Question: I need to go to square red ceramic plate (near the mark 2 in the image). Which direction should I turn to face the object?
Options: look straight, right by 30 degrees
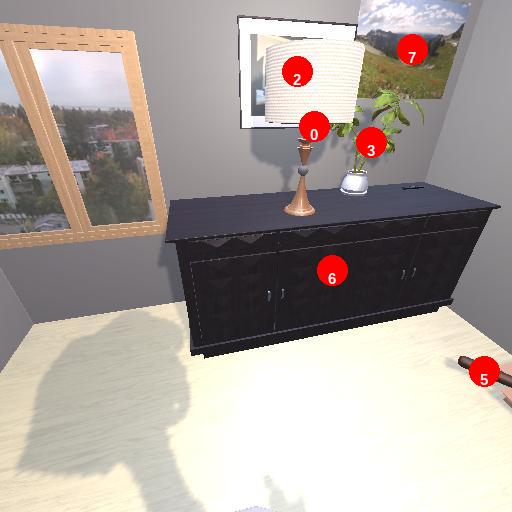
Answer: look straight